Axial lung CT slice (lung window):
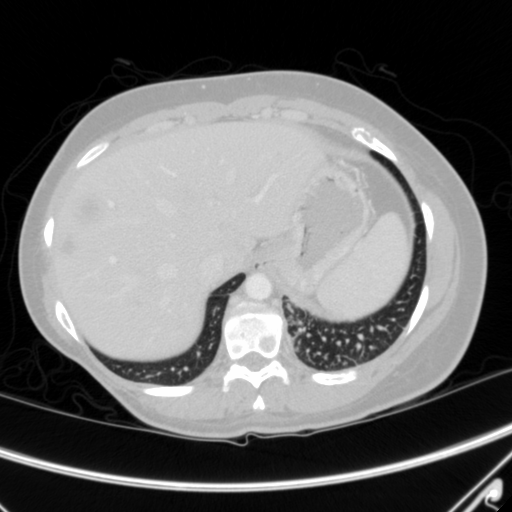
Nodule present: no